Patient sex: M
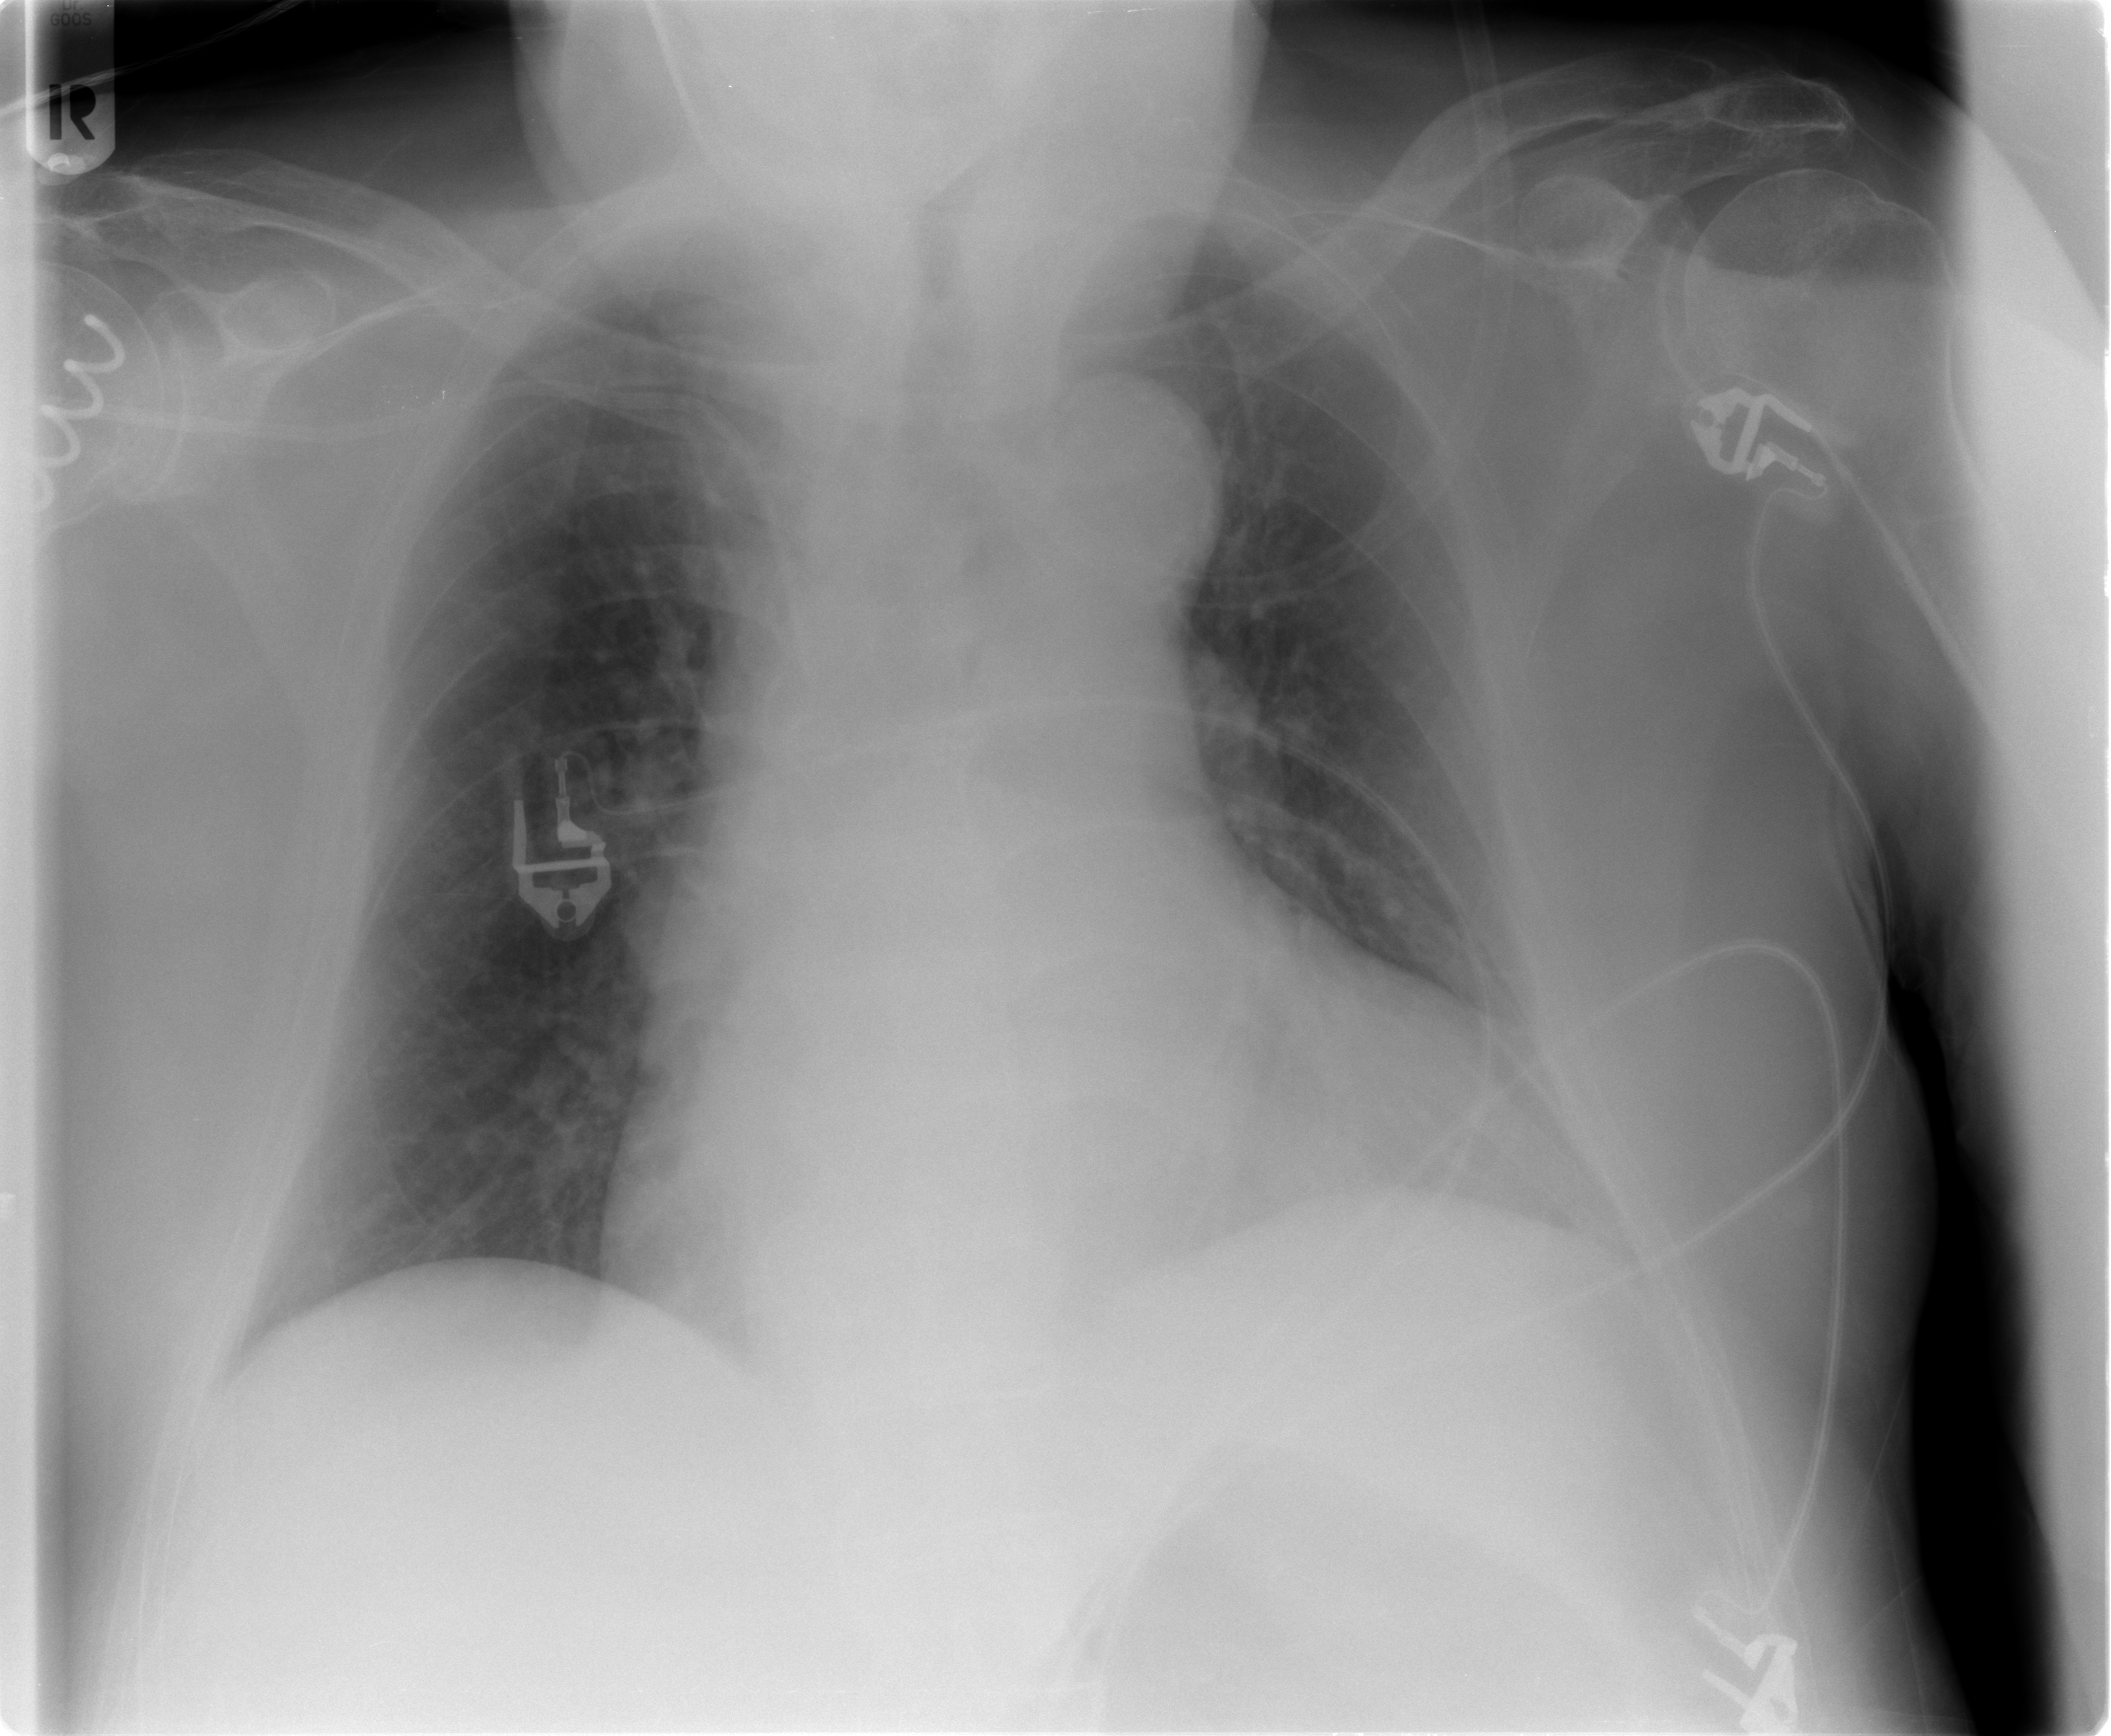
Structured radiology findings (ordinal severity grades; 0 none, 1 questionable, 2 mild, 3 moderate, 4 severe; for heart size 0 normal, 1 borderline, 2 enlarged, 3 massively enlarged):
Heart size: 3
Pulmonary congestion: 2
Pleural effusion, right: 0
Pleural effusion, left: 0
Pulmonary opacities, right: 0
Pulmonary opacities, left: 0
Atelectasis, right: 0
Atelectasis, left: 0